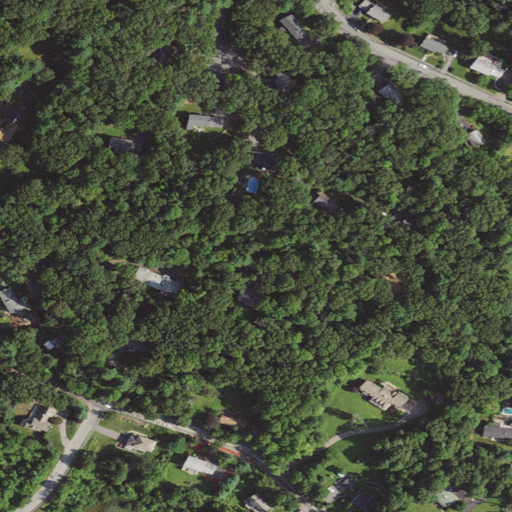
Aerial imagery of mountain in Massachusetts named Juniper Hill containing deciduous forest, open development, low intensity development, mixed forest, medium intensity development, pasture, and high intensity development